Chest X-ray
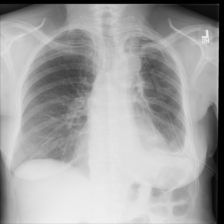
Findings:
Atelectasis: negative
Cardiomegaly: negative
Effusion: negative
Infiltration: negative
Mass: negative
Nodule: negative
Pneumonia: negative
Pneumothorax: negative
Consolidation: negative
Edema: negative
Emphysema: negative
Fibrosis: negative
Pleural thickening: negative
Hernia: negative